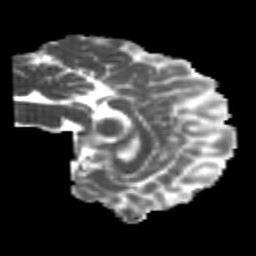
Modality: MD
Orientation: sagittal
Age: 24
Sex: male
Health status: healthy
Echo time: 0.074 s